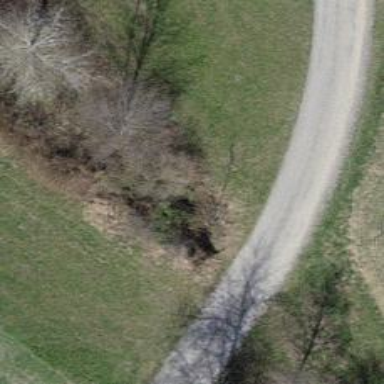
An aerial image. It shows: Culvert tunnel.